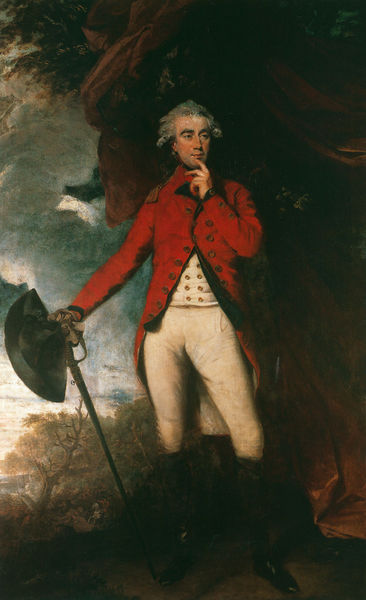
Titel: George Augustus Francis Rawdon-Hastings
Künstler: Sir Joshua Reynolds
Institution: The Royal Collection
Schlagwörter: baum, blau, blätter, dunkel, gemälde, hand, himmel, mann, weiß, wolken, grün, landschaft, braun, finger, grau, haar, hut, mund, nase, schwarz, hund, rot, rock, hose, augen, barock, gesicht, halten, stehen, bildnis, portrait, porträt, ast, natur, stamm, mantel, adel, blatt, locken, perücke, stab, hat, military, napoleon, oil, red, soldaten, sword, white, black, dark, france, hair, old, painting, nachdenklich, denkerpose, knöpfe, revers, weste, schwert, säbel, uniform, soldat, denker, degen, stiefel, jagd, jäger, clouds, man, sky, krieger, nature, drapes, wolkne, beil, gaze, coat, fabric, buttons, boots, french, jacket, jagen, drapery, outside, franzose, perrücke, art, pants, thinking, waistcoat, husar, waffenrock, dramatic, rote jacke, trousers, gesture, standing, portrit, europe, wig, käger, hans, schwarze stiefel, scenery, triumph, aristocrat, overcoat, midieval, white hair, hot, soldatenportrait, ьфт, war battle, voctory, swprd